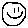
Label: smiley face